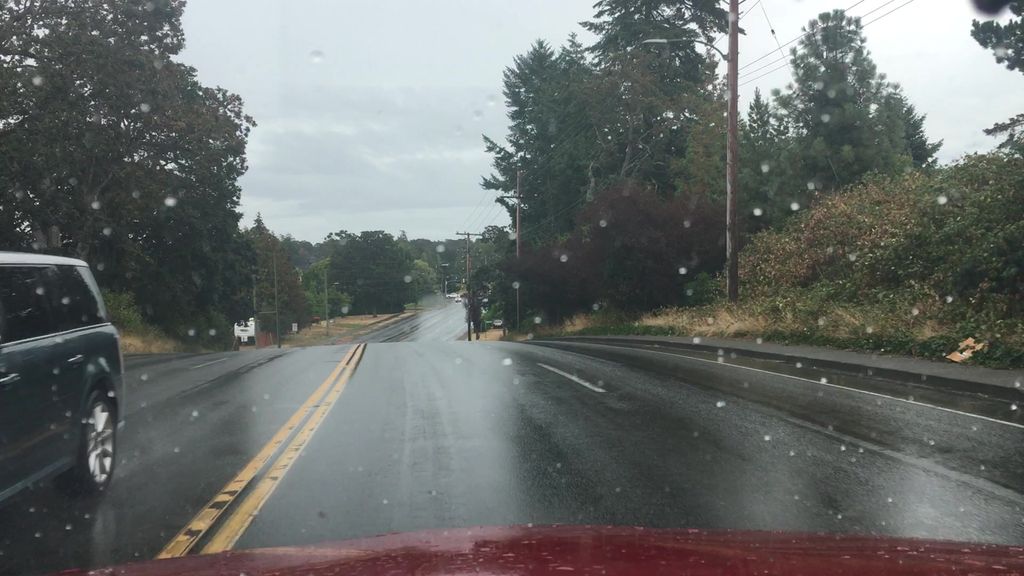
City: victoria